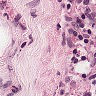
Metastatic tissue present: yes